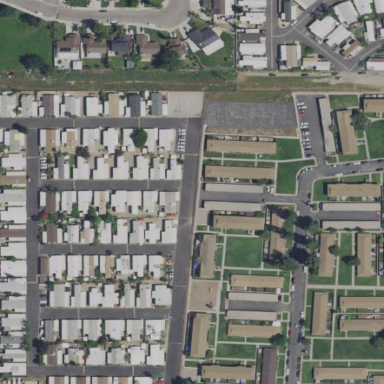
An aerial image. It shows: Residential trailer park with gate.